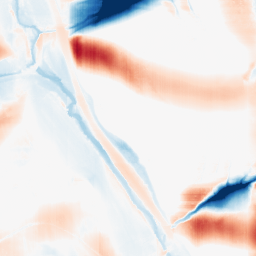
Category: morphological
Decomposition family: morphological_square
Decomposition parameters: operation: average
size: 50
Upsampling method: bicubic
Upsampling parameters: scale: 8
Upsampling scale: 8